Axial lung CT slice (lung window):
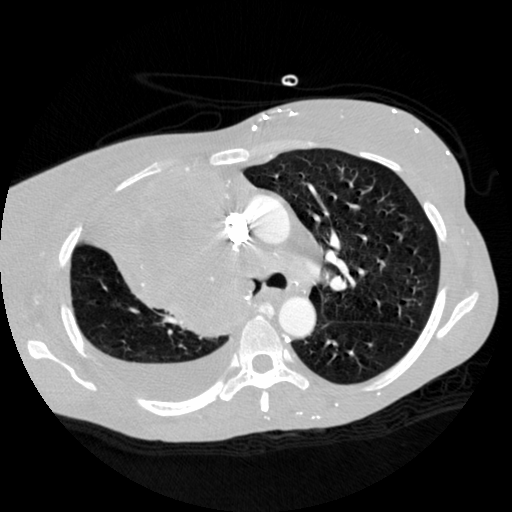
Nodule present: no